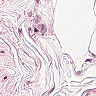
Metastatic tissue present: no